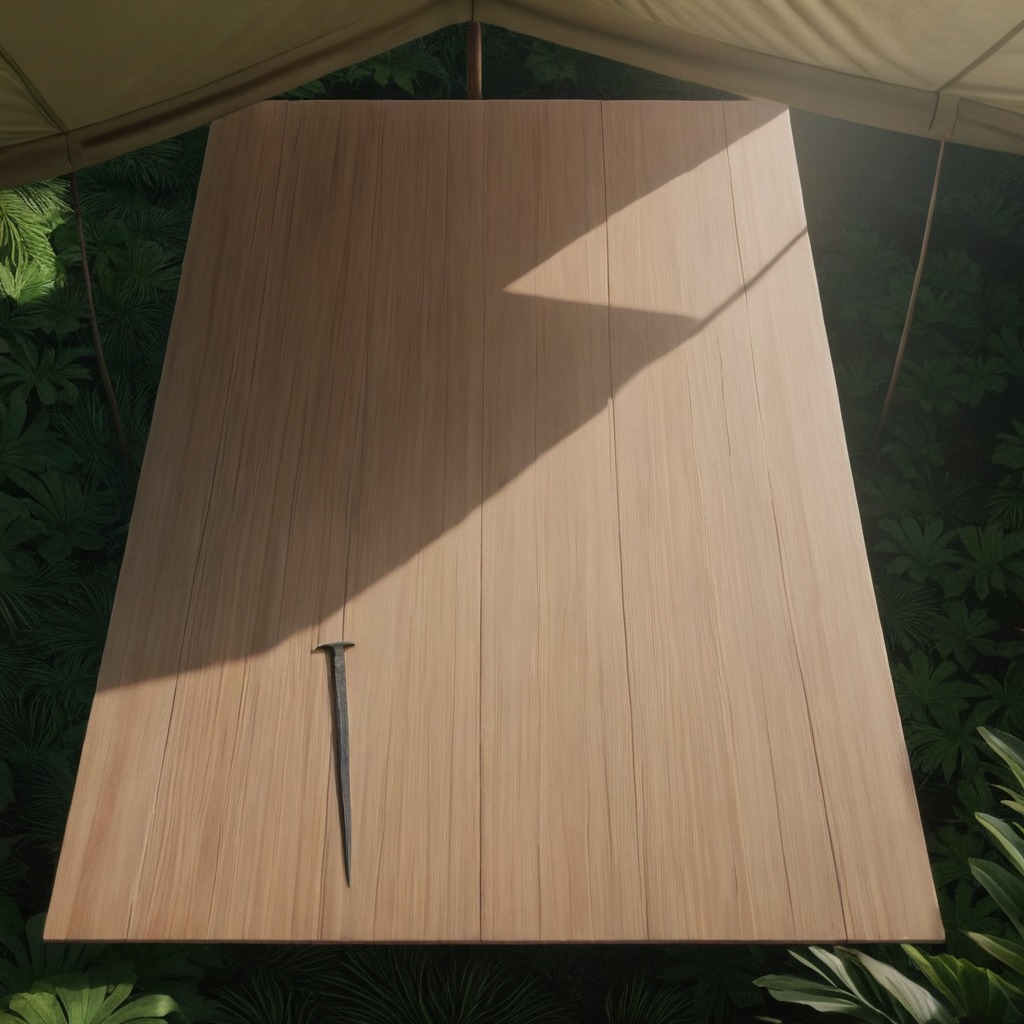
A iron nail is lying on the wooden table.